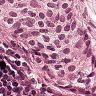
Metastatic tissue present: yes